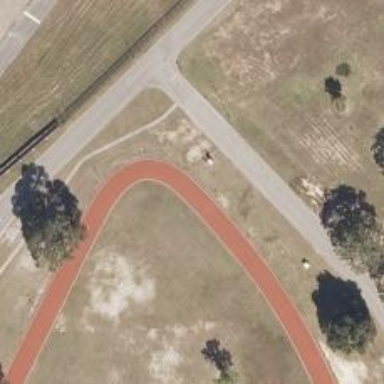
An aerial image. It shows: Track located within leisure land area.